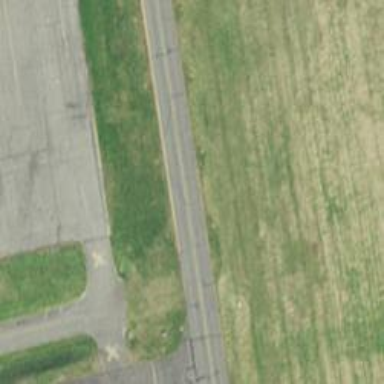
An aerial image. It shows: View of taxiway at the airport.